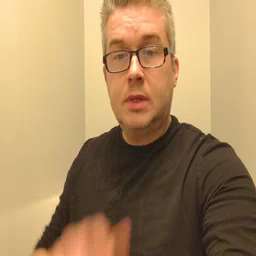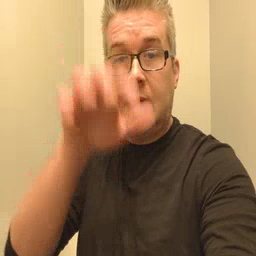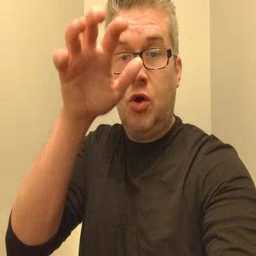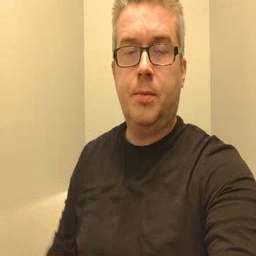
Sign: alligator